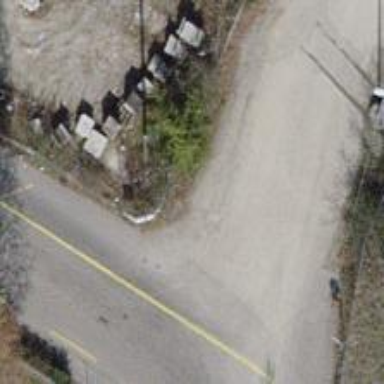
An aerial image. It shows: Bollard barrier.